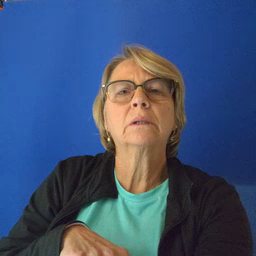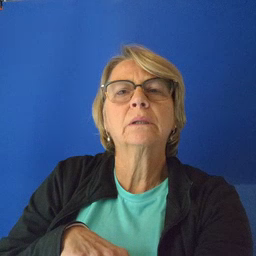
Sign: close